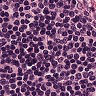
Metastatic tissue present: no